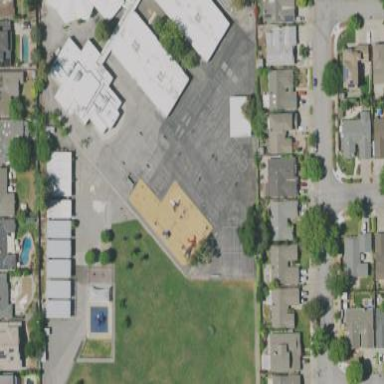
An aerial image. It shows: School.